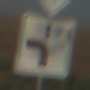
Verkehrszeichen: VerlaufVorfahrtsstrasse5
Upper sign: Vorfahrtsstrasse
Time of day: SunriseSunset
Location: Outdoor (Nature)
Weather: Clear
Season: NotSpecified
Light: Natural